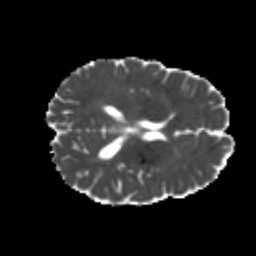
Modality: MD
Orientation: axial
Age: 21
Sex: male
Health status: healthy
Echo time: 0.074 s